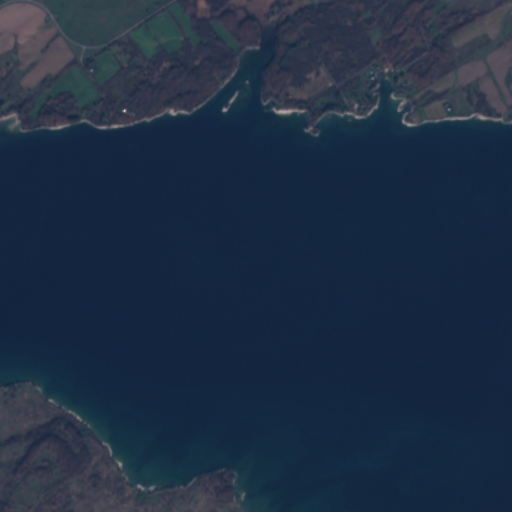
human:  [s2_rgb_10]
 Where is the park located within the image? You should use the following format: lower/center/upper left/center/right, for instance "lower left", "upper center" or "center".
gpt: The park is located in the upper left of the image.
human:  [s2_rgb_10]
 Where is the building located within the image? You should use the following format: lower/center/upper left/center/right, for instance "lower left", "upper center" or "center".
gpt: The building is located in the upper left of the image.
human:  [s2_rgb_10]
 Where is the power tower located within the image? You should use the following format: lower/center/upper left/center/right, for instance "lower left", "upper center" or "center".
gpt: There is no power tower in the image.